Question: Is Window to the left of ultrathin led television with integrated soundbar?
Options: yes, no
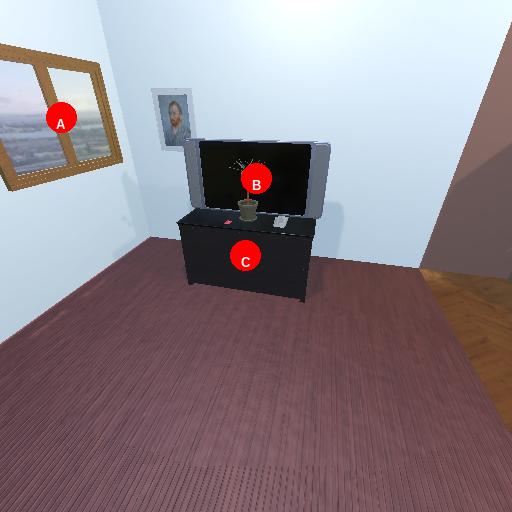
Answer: yes